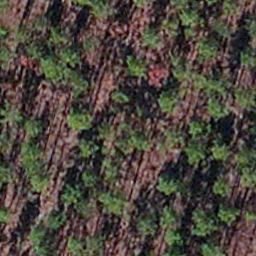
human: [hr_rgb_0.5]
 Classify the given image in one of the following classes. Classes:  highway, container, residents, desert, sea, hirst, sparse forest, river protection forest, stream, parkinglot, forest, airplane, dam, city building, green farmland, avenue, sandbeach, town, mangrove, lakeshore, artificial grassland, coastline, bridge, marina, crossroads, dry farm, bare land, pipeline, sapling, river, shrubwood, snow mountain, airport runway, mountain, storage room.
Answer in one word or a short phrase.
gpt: sapling